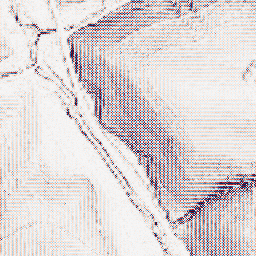
Category: wavelet
Decomposition family: wavelet_biorthogonal
Decomposition parameters: wavelet: bior1.3
level: 1
Upsampling method: cubic_catmull_rom
Upsampling parameters: scale: 4
Upsampling scale: 4